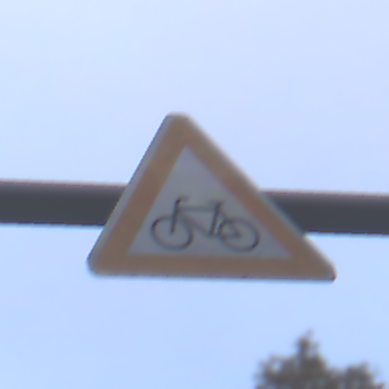
Verkehrszeichen: RadverkehrRechts
Umgebung: Outdoor, Nature
Tageszeit: SunriseSunset
Wetter: PartlyCloudy
Licht: Natural
Jahreszeit: Autumn
Kontrast: LowContrast